Interaction volume radius: 5 \u00c5
Interaction volume height: 20 \u00c5
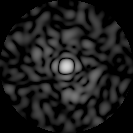
Disorder parameter: 0.7986